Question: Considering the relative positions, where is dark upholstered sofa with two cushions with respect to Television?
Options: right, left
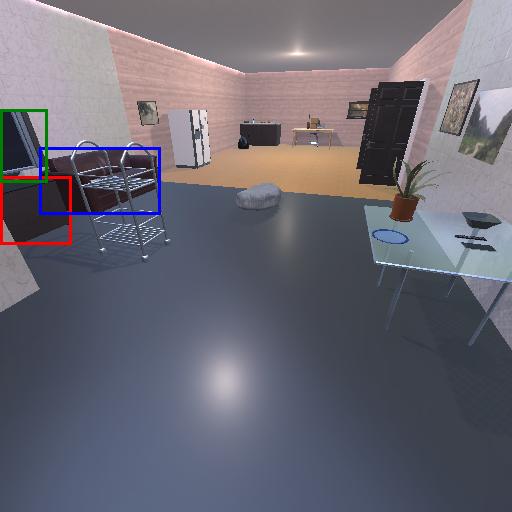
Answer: right